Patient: sex M, age 52
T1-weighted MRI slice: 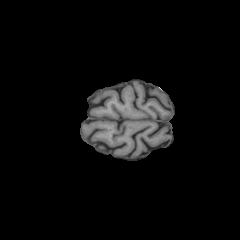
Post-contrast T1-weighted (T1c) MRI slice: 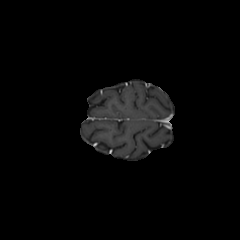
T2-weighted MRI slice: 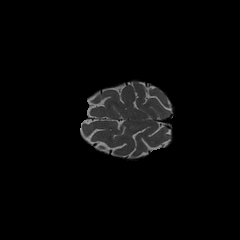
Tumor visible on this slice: no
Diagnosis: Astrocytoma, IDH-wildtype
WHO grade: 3